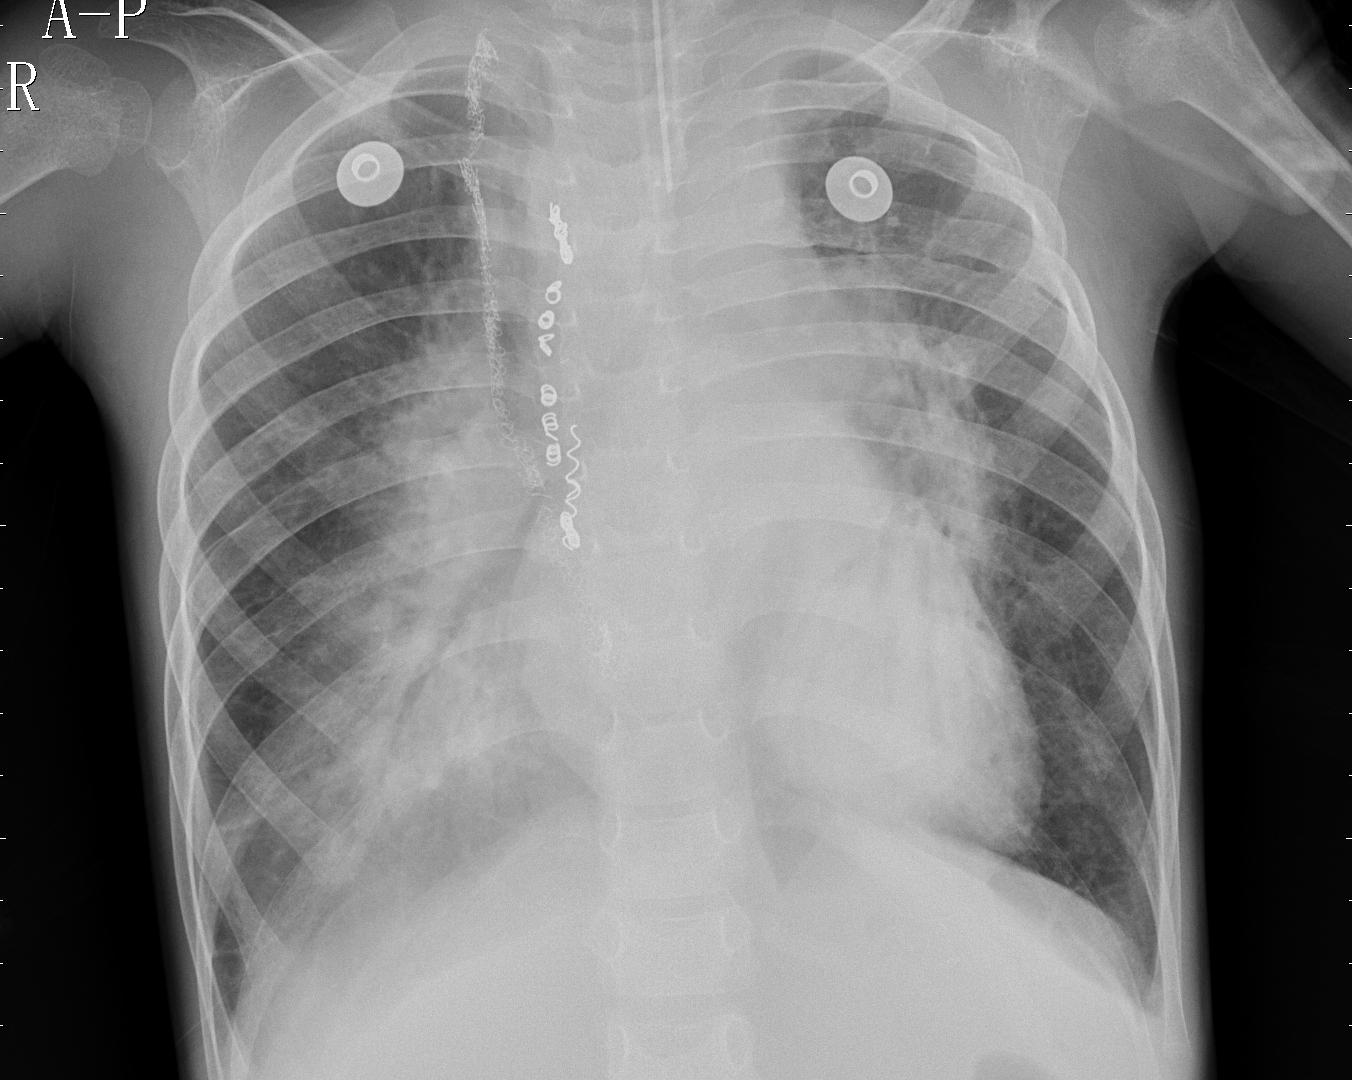
Diagnosis: PNEUMONIA